Field crop: tomato
Growth stage: 1
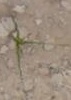
Species: cyperus